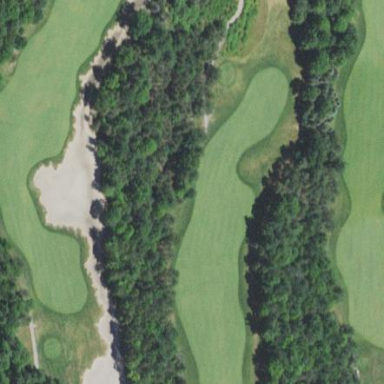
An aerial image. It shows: Sandy area is golf bunker.